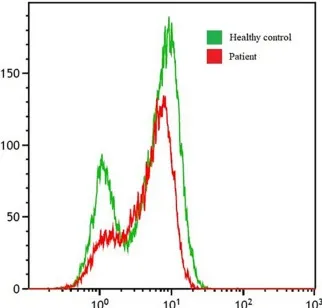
Reduction in cell surface levels of CD40L in CD4pos T cells from the index patient compared with a control individual. (B) Control of PMA/ionomycin stimulation monitored by CD69 upregulation on CD4pos T cells in the patient (light red) and a healthy control (light green). PE, phycoerythrin; PerCP, peridinin chlorophyll protein complex.
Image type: pathology (immunostaining)